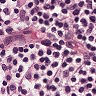
Metastatic tissue present: no